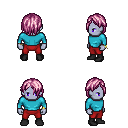
a pixel art fantasy rpg character, male body template, dark elf, purple skin, teal long-sleeve shirt, red pants, pink bangs hairstyle, bracelets, black shoes, four views (front, back, left, right), 2x2 character sprite sheet, small pixel art, hard edges, no anti-aliasing